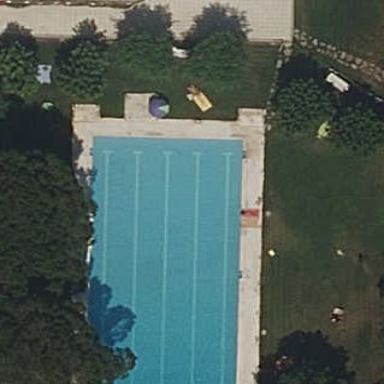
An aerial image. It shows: Swimming pool located in leisure land.